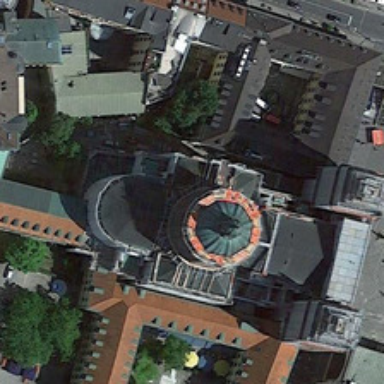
Several green trees are near a church .